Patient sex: M
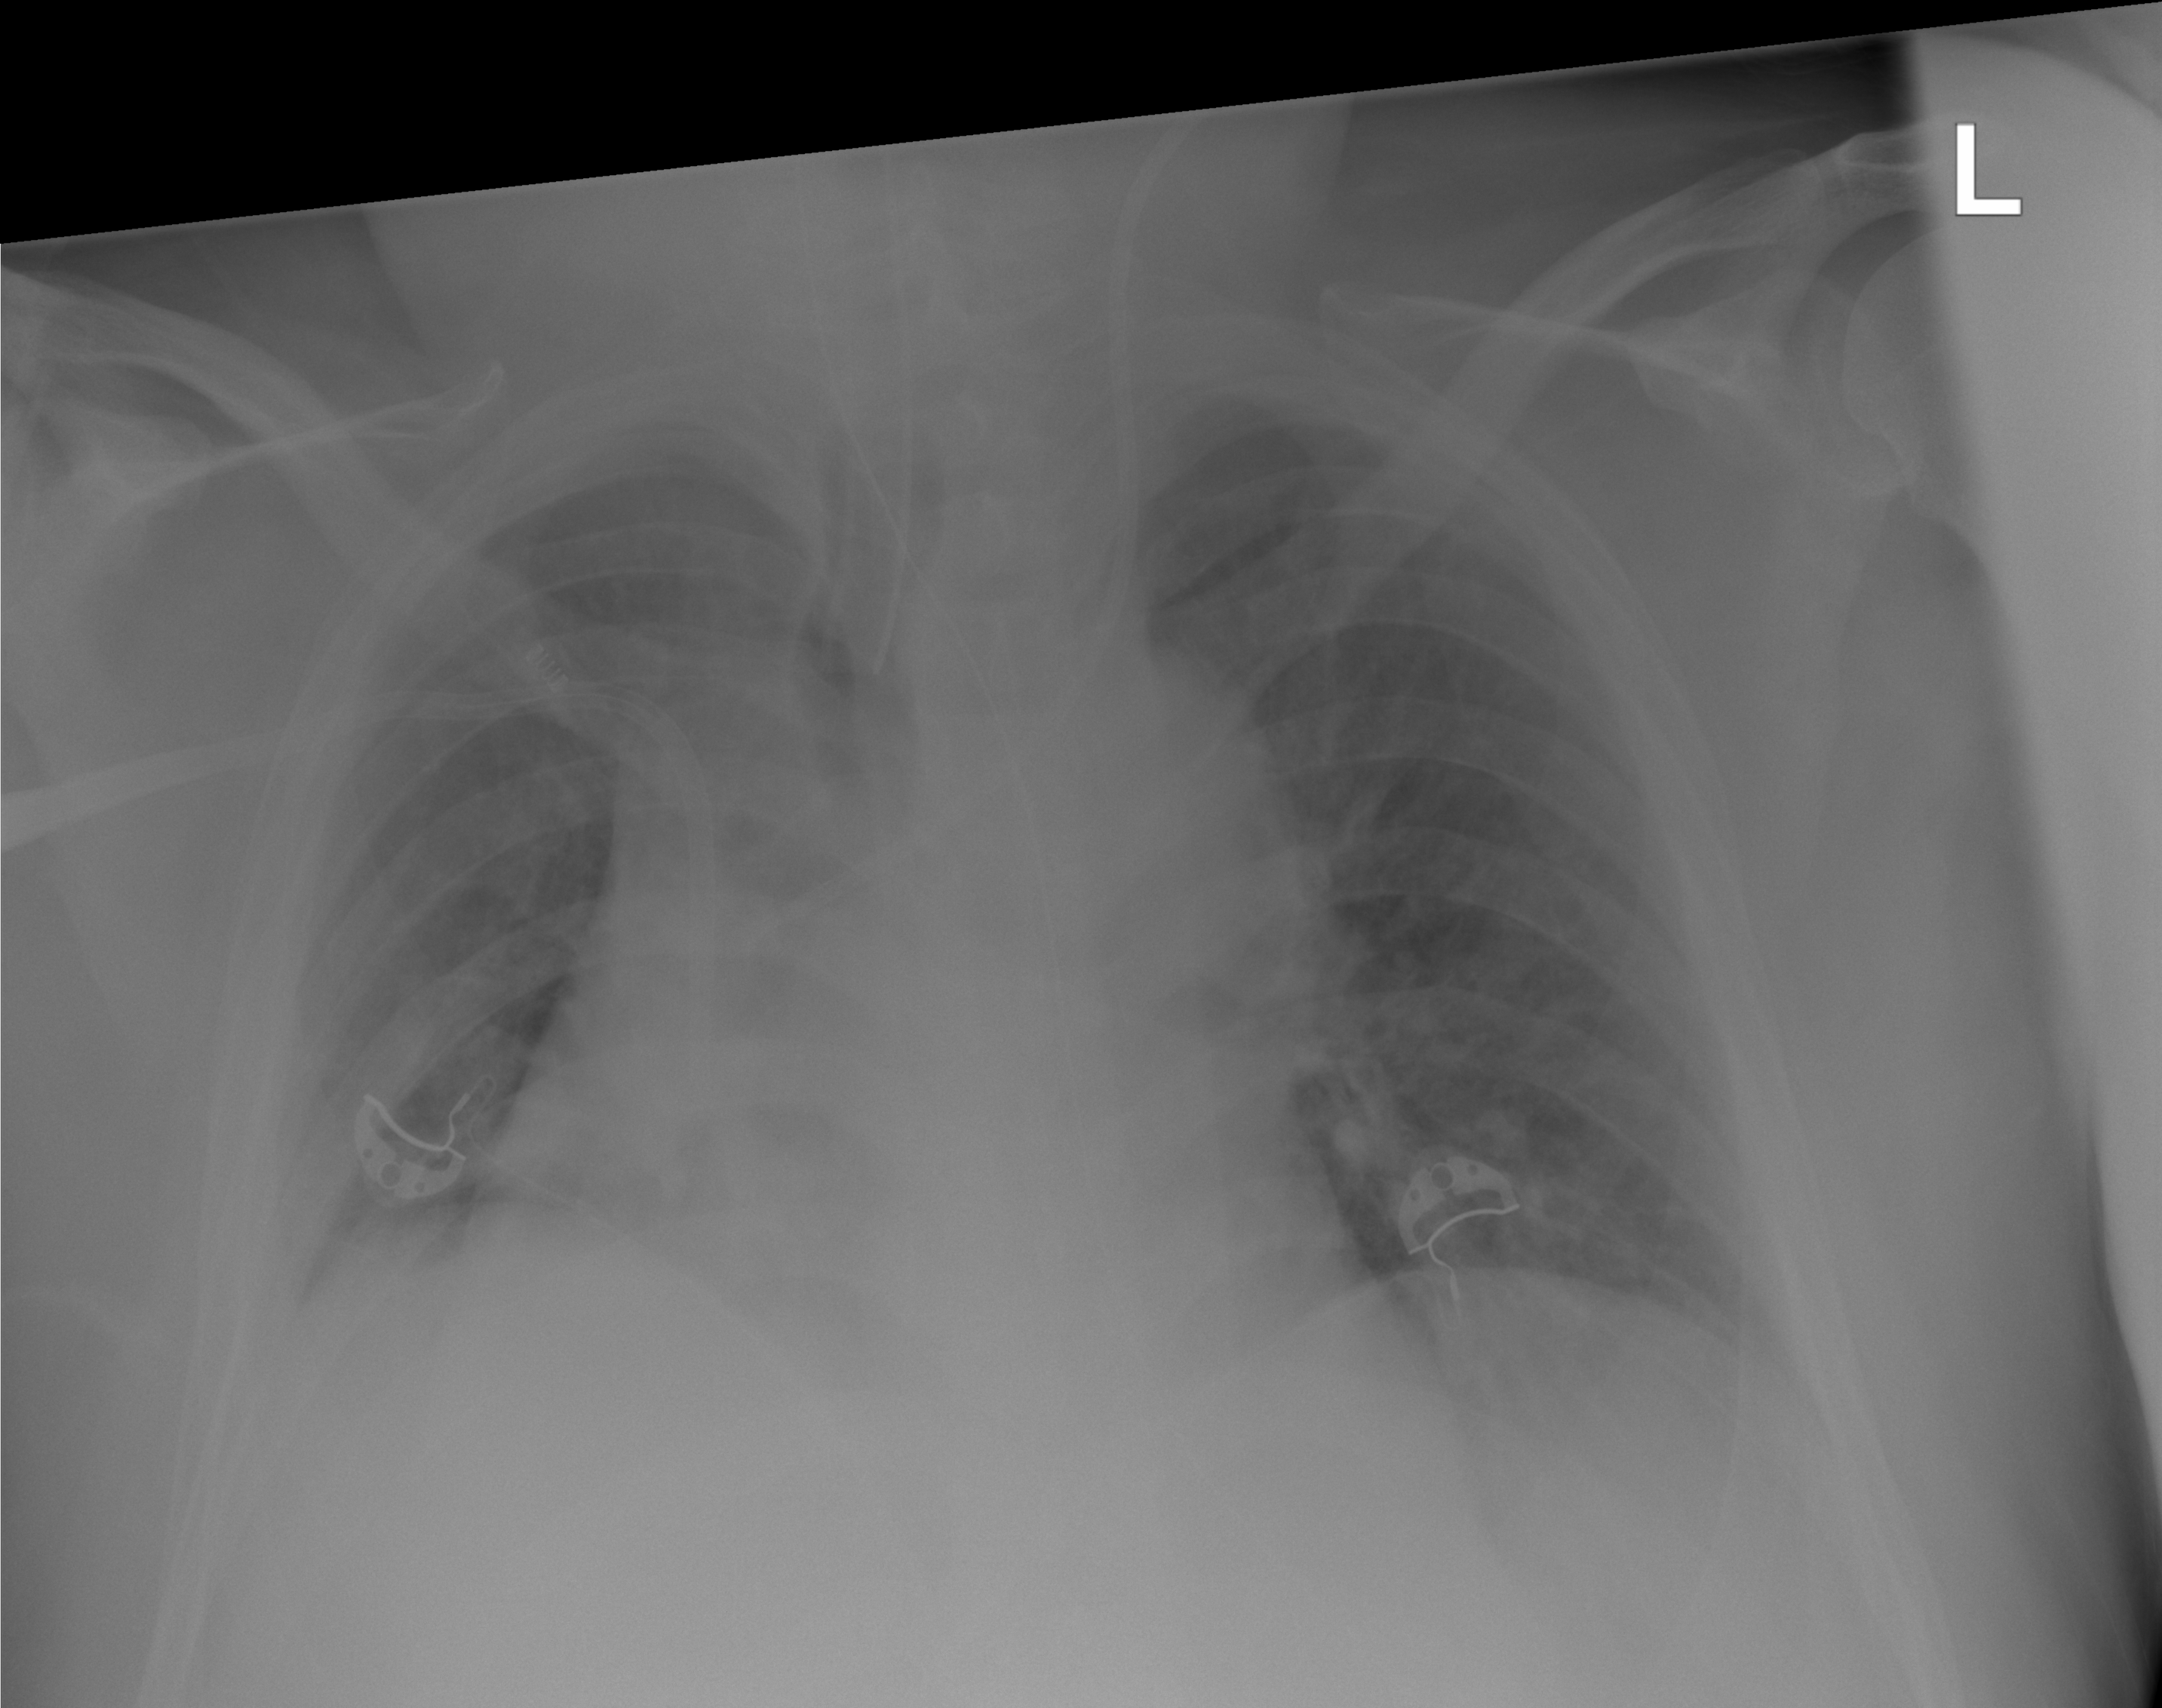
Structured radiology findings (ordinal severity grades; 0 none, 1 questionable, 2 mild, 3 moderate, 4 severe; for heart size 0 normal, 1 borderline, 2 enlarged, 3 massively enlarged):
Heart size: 0
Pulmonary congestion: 2
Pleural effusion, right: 1
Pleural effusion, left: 0
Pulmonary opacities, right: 0
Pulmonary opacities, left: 0
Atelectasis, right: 2
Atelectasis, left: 0